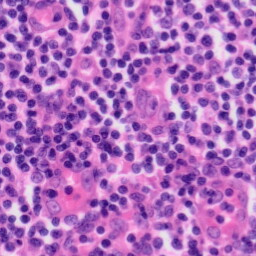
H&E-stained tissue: Tonsil